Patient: sex F, age 59
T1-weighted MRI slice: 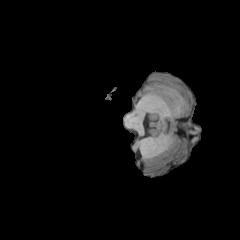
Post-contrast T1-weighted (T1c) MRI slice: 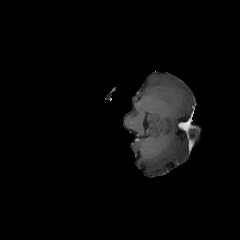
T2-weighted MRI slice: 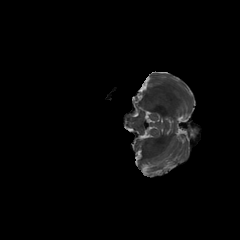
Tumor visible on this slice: no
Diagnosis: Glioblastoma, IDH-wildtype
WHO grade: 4